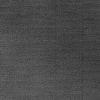
Atmospheric dust classification: dusty